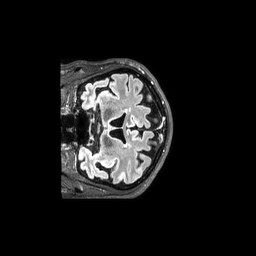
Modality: FLAIR
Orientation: coronal
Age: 66
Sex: male
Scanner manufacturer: philips
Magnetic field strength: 3 T
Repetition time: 4.8 s
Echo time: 0.34 s